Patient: sex M, age 62
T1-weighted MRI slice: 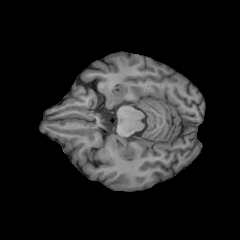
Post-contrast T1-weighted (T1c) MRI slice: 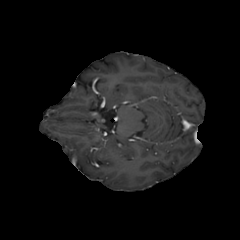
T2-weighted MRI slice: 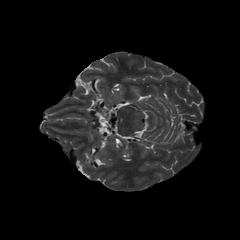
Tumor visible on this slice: no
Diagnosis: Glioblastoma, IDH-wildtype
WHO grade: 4